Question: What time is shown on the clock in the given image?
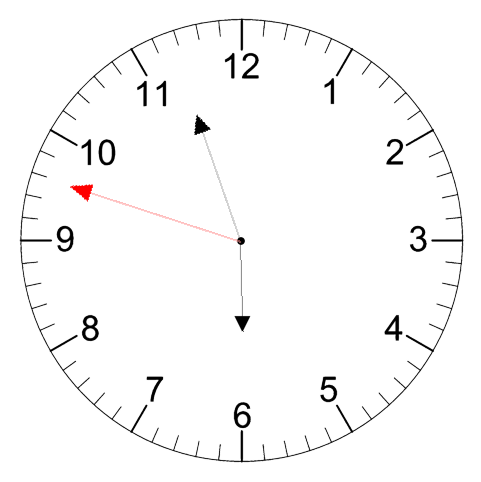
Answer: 05:56:48